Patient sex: M
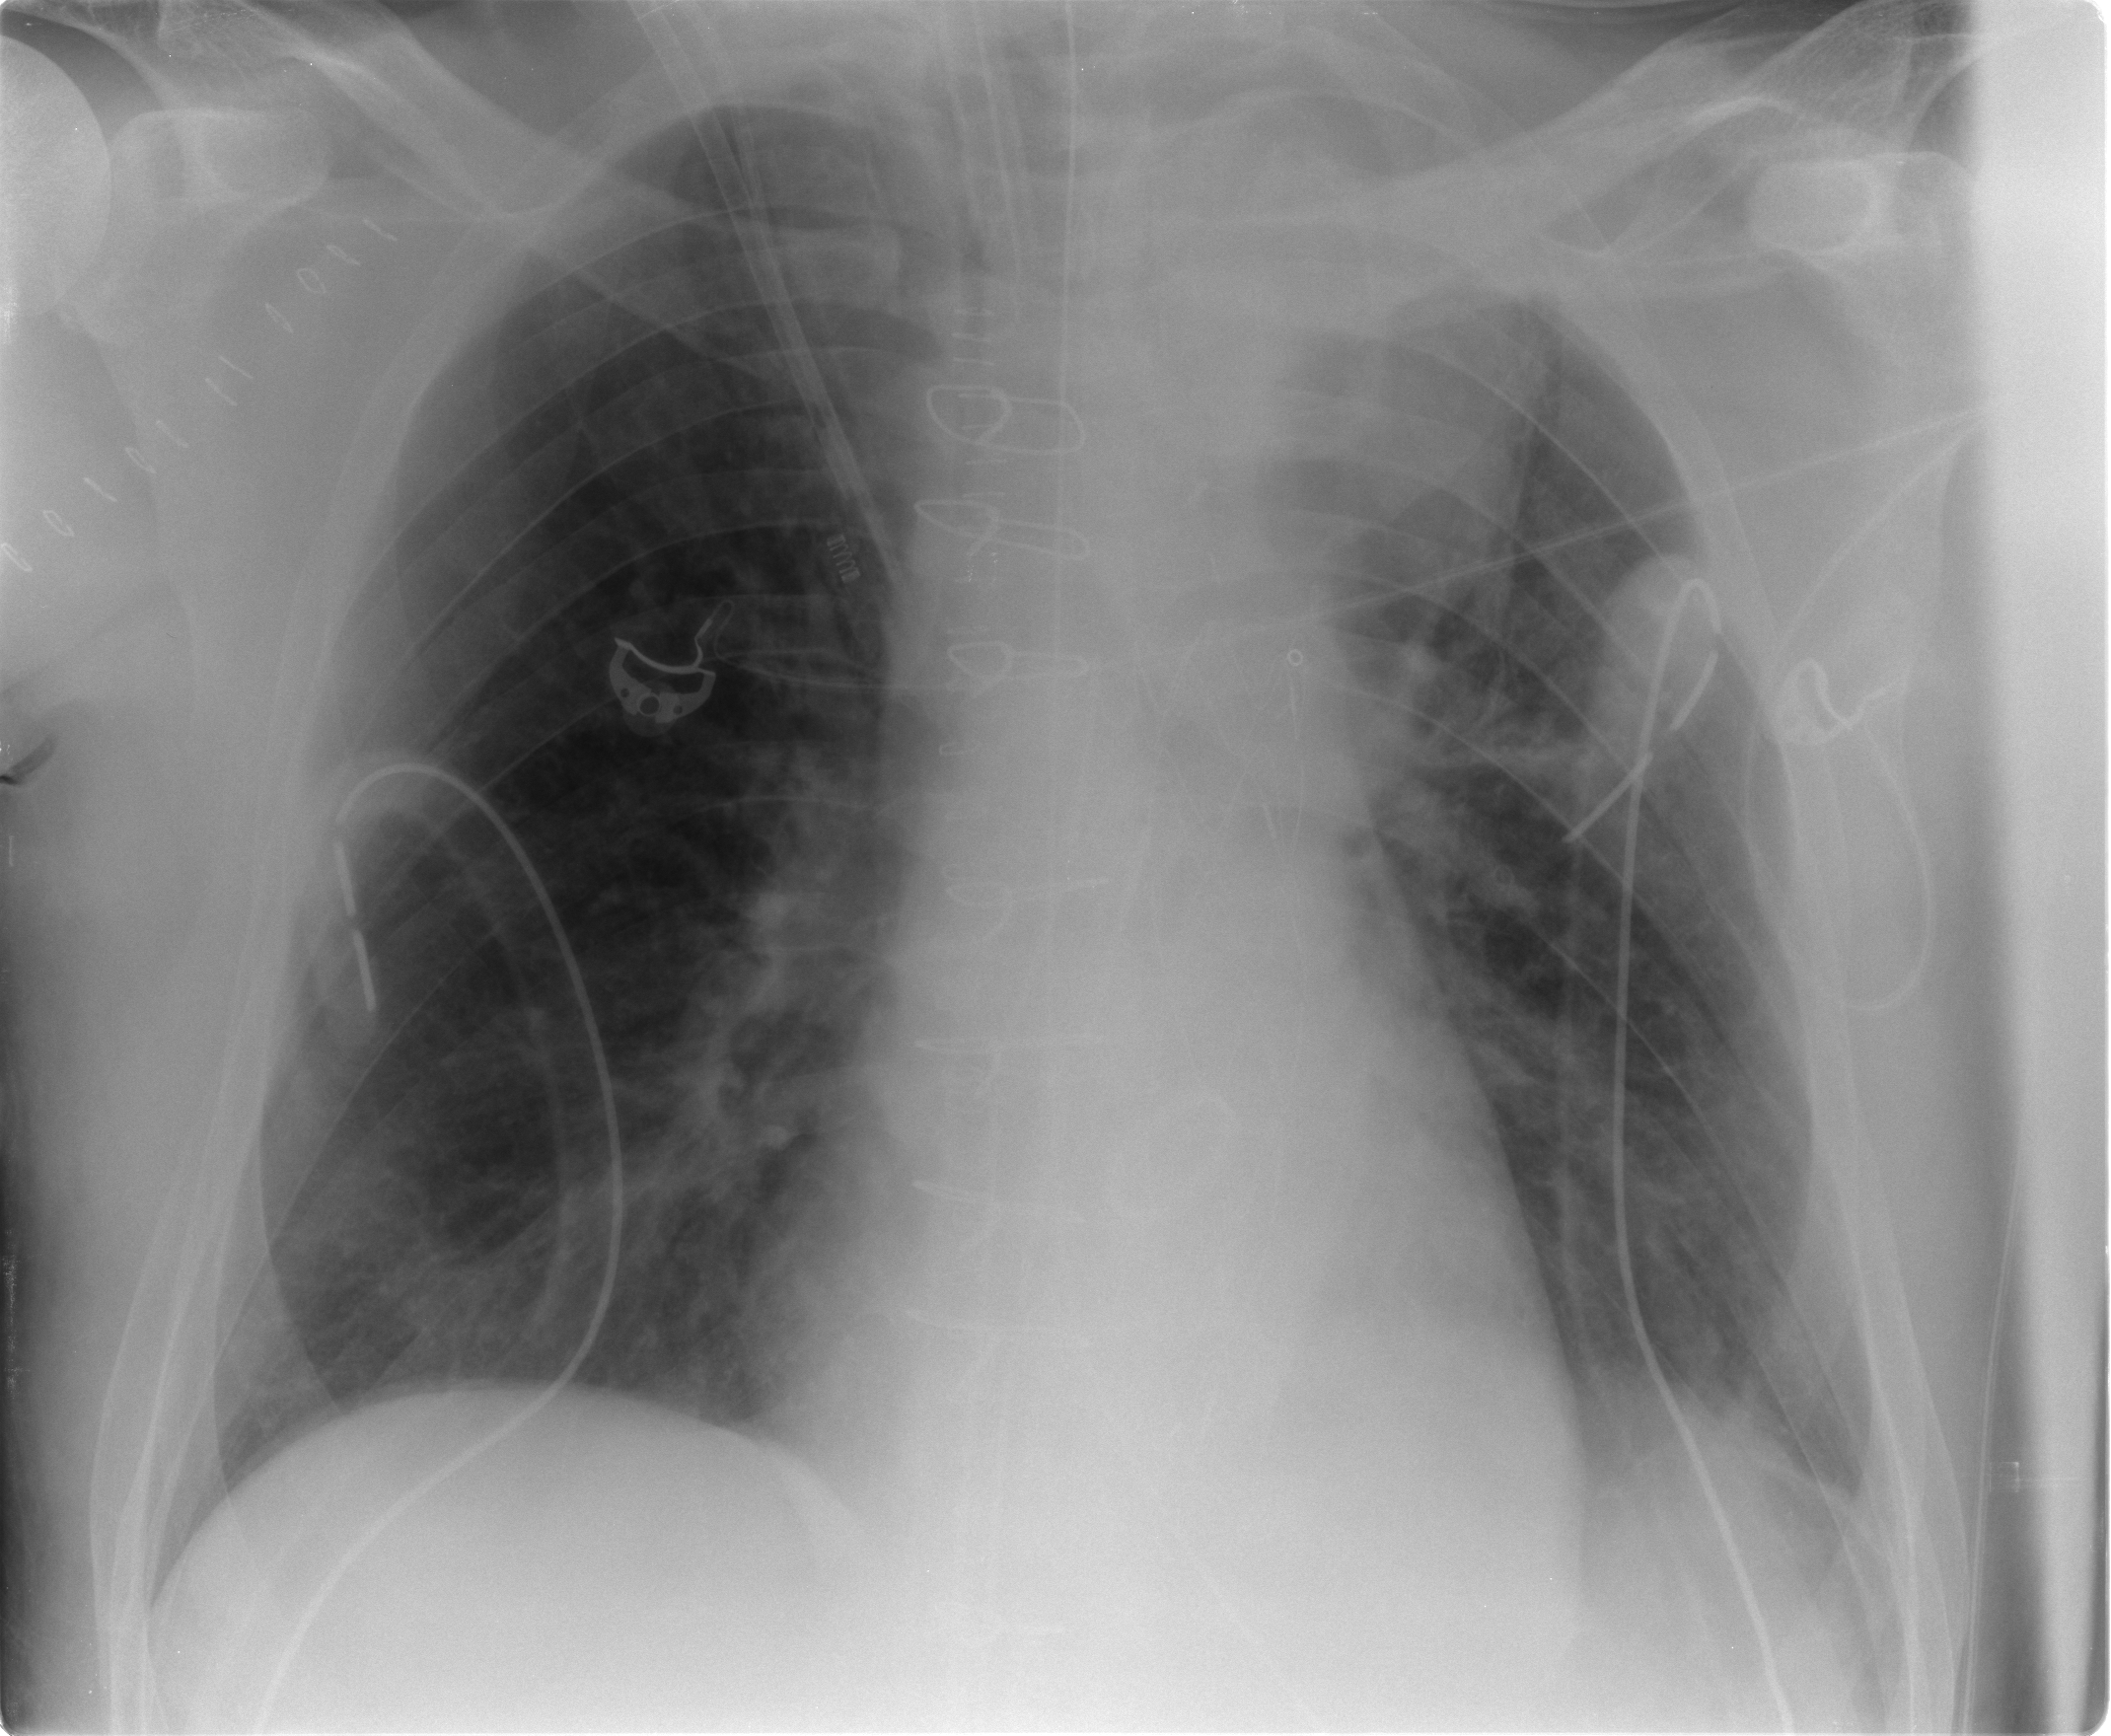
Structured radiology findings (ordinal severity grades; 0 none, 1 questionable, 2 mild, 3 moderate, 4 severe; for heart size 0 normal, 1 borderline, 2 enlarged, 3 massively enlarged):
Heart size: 0
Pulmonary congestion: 2
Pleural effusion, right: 0
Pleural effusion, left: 0
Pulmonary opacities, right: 0
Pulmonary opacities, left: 3
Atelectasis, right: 0
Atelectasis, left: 2